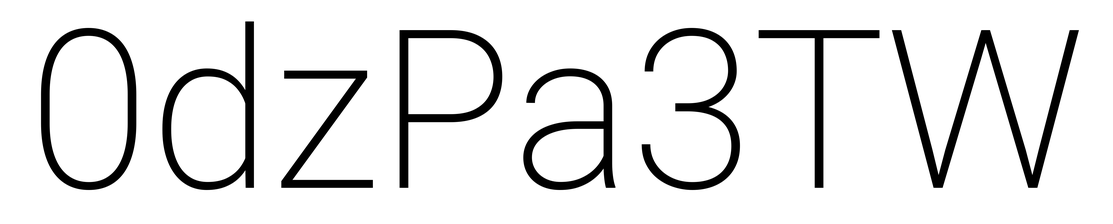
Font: Roboto_ExtraLight